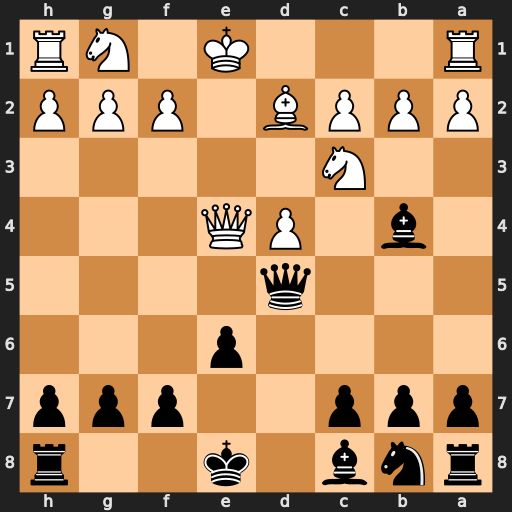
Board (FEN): rnb1k2r/ppp2ppp/4p3/3q4/1b1PQ3/2N5/PPPB1PPP/R3K1NR
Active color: b
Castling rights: KQkq
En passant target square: -
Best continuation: Bxc3 Qxd5 Bxd2+ Kxd2 exd5